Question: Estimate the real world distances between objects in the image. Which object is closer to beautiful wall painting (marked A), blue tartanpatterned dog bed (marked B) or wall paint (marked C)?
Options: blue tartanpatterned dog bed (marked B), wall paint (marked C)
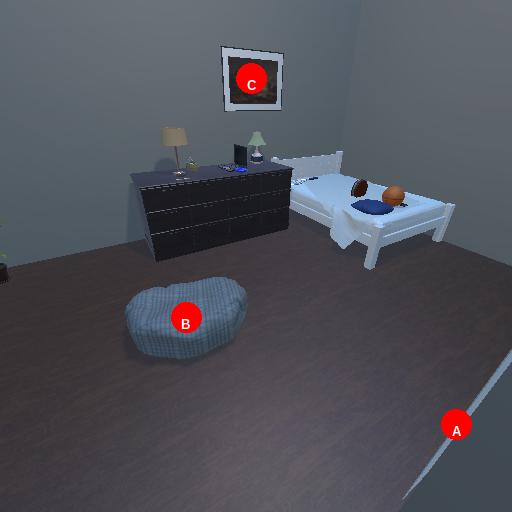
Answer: blue tartanpatterned dog bed (marked B)